Brain MRI, t2w sequence, axial 2D slice.
Patient: age 40, sex F, weight 78 kg, height 1.78 m
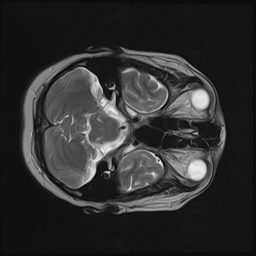